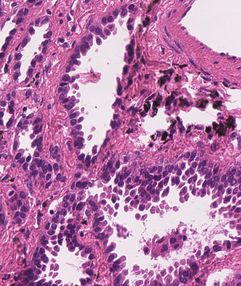
Tumor epithelial tissue: yes
Tumor-associated stroma tissue: yes
Normal tissue: no